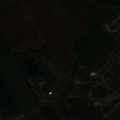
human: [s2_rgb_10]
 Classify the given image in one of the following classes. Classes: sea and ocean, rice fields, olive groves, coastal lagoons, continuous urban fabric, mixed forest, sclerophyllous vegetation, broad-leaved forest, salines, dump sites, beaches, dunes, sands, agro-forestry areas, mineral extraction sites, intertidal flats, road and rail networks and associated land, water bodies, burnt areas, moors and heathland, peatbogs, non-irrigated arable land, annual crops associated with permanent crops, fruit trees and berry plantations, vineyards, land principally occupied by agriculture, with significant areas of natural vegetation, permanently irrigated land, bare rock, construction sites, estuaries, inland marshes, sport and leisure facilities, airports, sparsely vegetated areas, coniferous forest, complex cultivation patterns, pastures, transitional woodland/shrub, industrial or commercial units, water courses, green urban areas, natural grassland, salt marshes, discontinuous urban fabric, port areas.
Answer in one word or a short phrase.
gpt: discontinuous urban fabric, non-irrigated arable land, complex cultivation patterns, land principally occupied by agriculture, with significant areas of natural vegetation